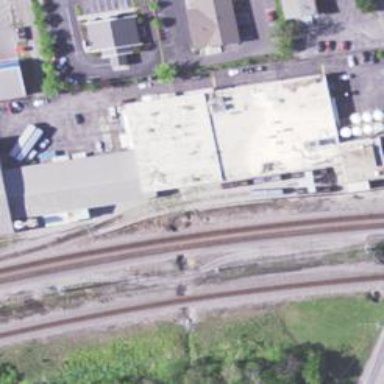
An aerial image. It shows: Railway siding with rails.